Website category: auto
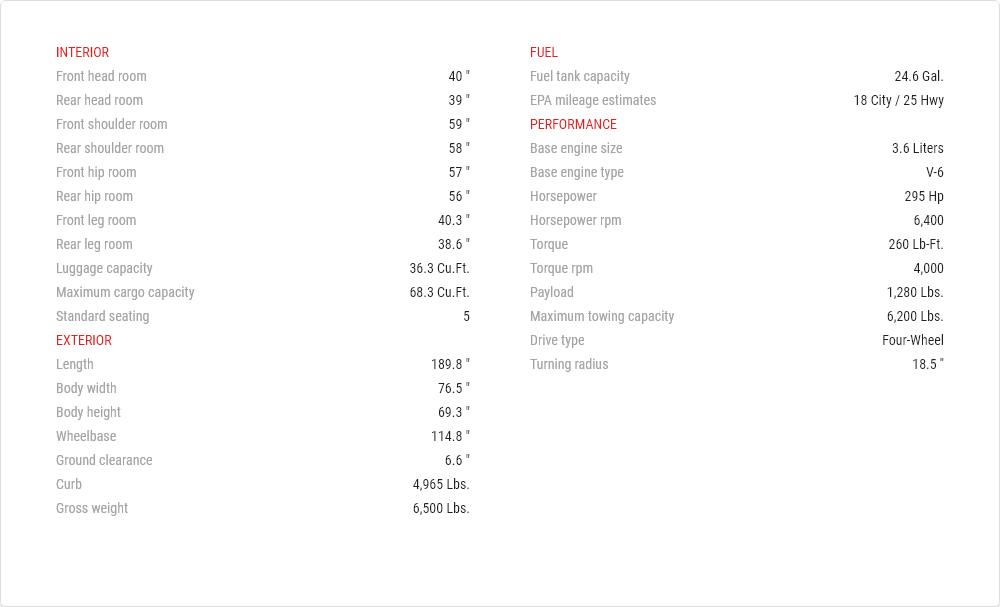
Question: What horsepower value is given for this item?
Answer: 295 hp

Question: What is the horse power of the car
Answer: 295 hp

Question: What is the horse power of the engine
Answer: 295 hp

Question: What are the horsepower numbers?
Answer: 295 hp

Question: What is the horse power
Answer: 295 hp

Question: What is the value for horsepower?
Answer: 295 hp

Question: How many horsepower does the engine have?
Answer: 295 hp

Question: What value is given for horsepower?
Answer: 295 hp

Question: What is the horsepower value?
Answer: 295 hp

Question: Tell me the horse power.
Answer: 295 hp

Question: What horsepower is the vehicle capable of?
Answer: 295 hp

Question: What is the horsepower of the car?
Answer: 295 hp

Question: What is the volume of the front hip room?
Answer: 57 "

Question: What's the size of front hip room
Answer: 57 "

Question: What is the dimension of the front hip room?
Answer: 57 "